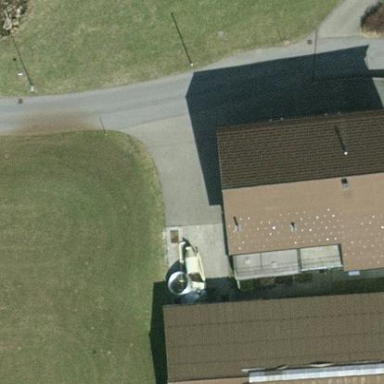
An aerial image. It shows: Farm building.